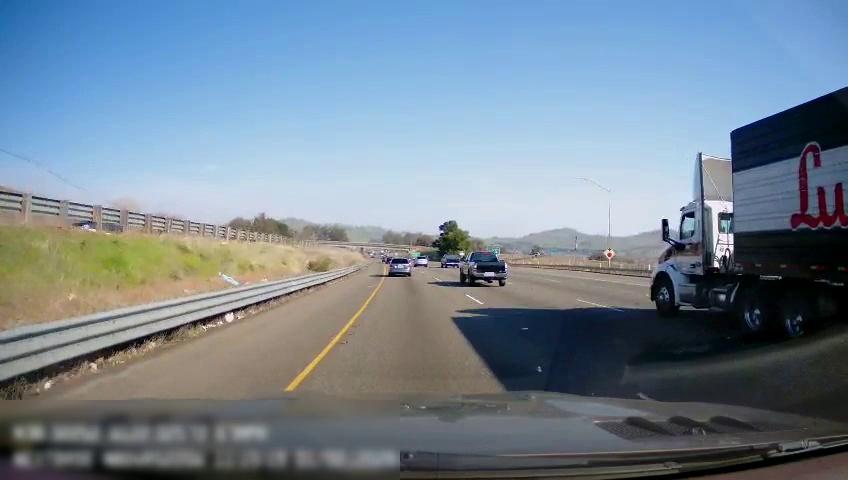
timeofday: Day
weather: Sunny
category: Drivable Space
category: Vehicles | SUV
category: Vehicles | Truck
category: Vehicles | Truck
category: Vehicles | SUV
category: Vehicles | Truck
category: Vehicles | SUV
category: Lanes | Current Lane
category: Lanes | Current Lane
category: Lanes | Alternate Lane
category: Lanes | Alternate Lane
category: Traffic | Signs
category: Traffic | Signs
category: Traffic | Signs